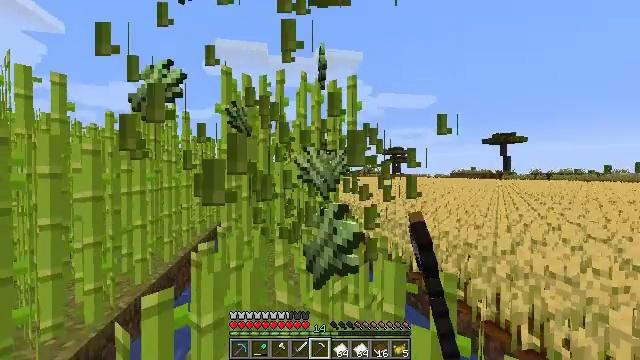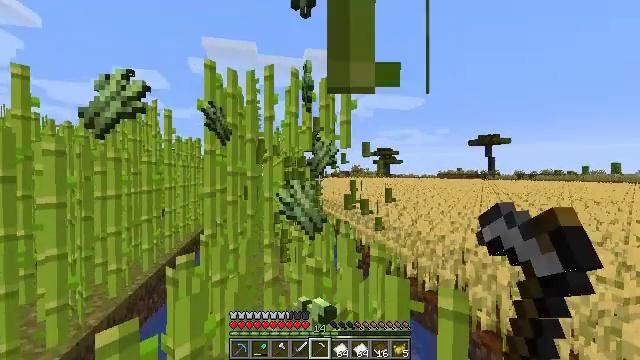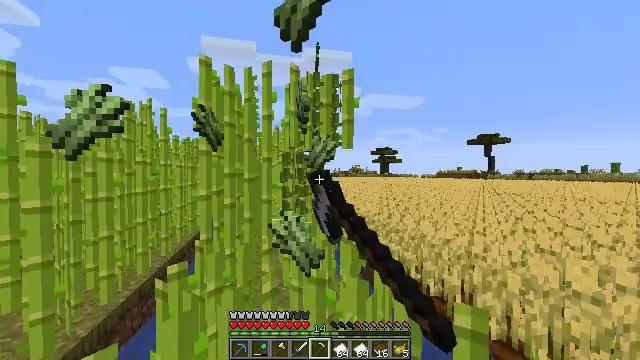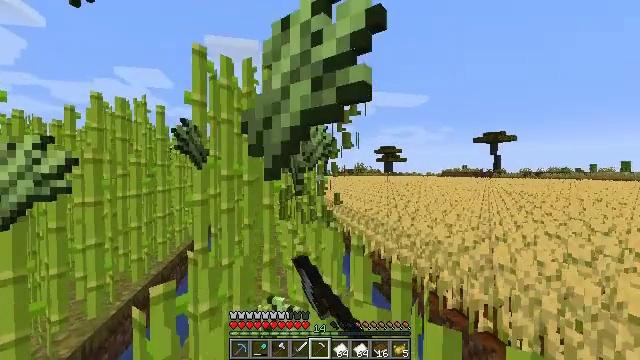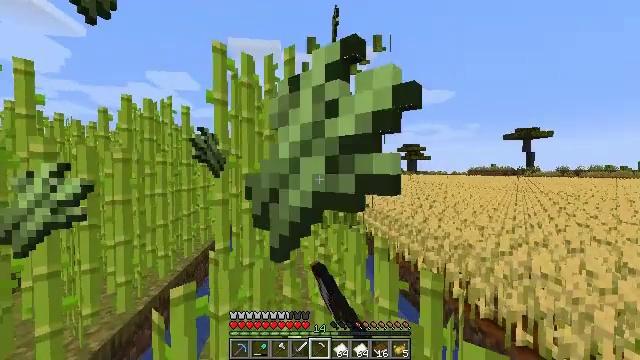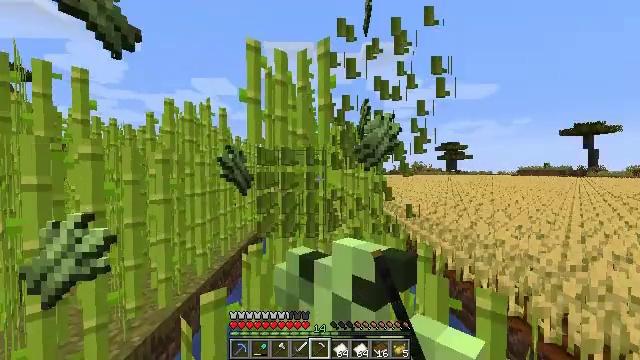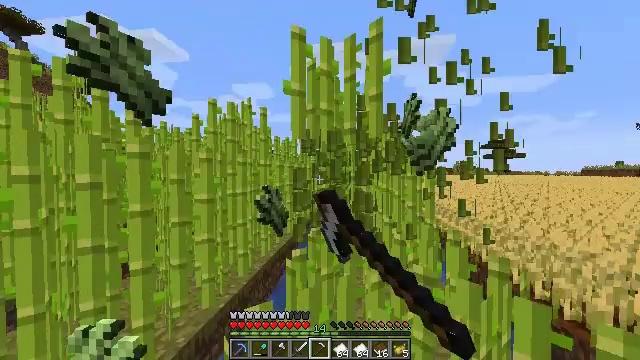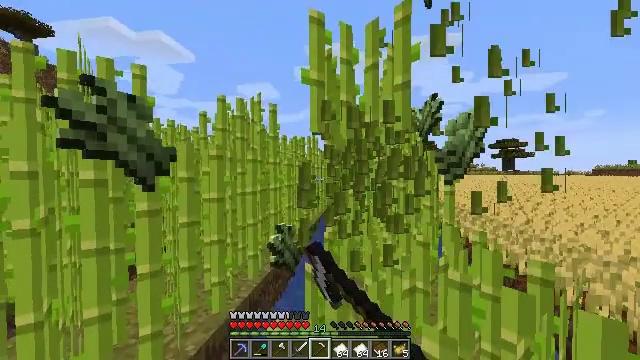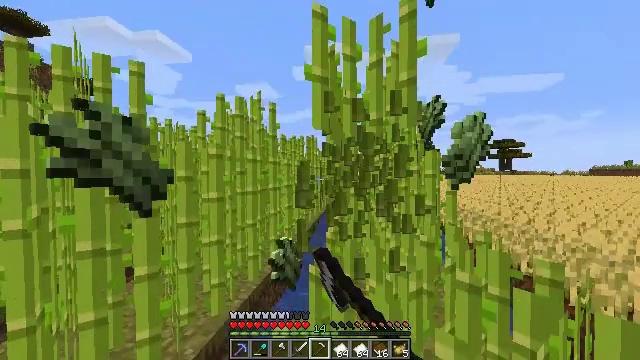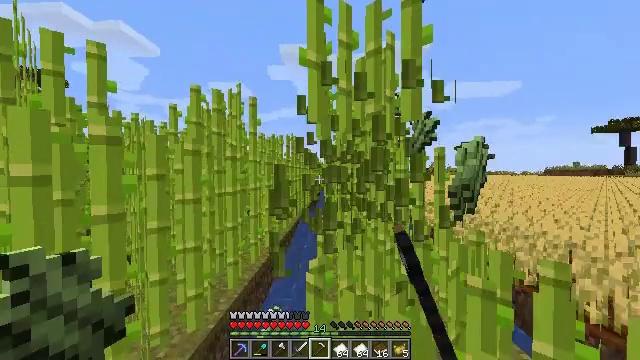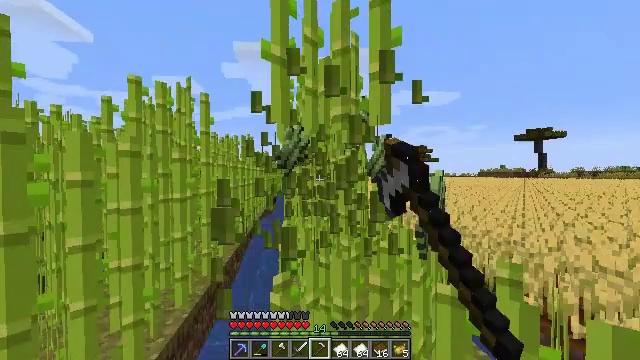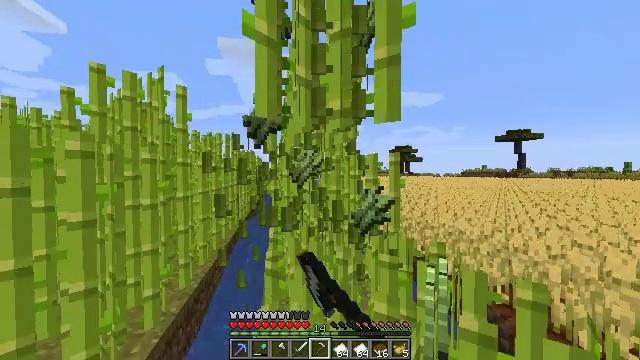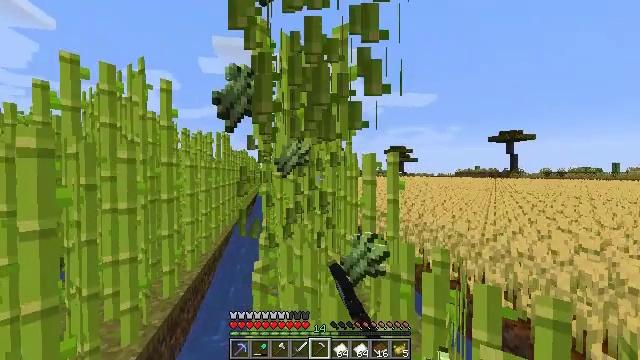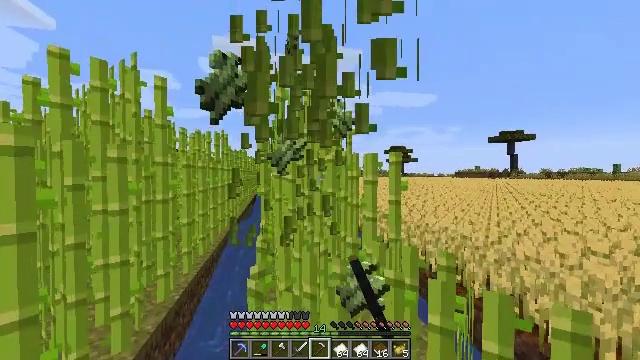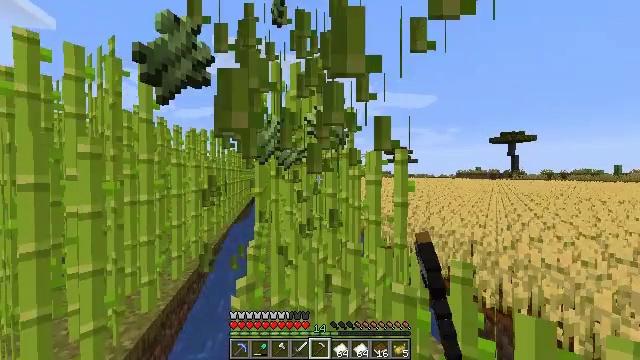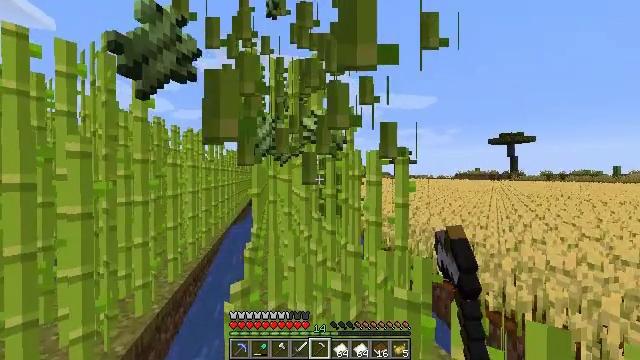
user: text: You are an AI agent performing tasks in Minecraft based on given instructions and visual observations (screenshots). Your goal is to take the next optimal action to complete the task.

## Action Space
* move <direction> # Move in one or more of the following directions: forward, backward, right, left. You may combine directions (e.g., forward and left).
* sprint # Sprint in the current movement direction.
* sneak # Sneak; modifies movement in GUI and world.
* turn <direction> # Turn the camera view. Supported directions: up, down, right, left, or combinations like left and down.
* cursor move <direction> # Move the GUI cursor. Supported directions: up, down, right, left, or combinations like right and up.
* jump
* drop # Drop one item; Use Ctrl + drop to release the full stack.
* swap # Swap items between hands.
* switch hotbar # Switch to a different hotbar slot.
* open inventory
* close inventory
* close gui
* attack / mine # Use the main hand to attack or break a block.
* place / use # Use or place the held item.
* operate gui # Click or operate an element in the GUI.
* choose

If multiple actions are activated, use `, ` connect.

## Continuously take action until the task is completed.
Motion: motion action
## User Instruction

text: Gather sugar cane for crafting.
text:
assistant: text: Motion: move forward, turn right, attack / mine
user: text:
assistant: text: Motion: move forward, attack / mine
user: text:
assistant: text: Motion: move forward, attack / mine
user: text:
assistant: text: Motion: move forward, turn left, attack / mine
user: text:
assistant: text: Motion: move forward and move left, turn left, attack / mine
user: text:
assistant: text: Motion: move forward and move left, turn left, attack / mine
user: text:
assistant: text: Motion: move forward and move left, turn left, attack / mine
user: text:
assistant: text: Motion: move forward and move left, attack / mine
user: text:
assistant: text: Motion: move forward, turn right, attack / mine
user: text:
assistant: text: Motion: move forward, turn right, attack / mine
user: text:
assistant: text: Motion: move forward, turn right, attack / mine
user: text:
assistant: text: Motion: move forward, turn right, attack / mine
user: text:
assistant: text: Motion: move forward, attack / mine
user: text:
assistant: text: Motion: move forward, attack / mine
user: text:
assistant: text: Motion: move forward, attack / mine
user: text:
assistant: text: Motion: move forward, attack / mine
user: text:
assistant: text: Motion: move forward, attack / mine
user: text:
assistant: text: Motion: move forward, attack / mine
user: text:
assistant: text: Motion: move forward, turn left, attack / mine
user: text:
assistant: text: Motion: move forward, attack / mine
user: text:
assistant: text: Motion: move forward, attack / mine
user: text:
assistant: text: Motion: move forward, turn right and down, attack / mine
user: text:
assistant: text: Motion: move forward, turn right, attack / mine
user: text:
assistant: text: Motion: move forward, turn left, attack / mine
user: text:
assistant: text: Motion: move forward and move left, turn left, attack / mine
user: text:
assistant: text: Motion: move forward and move left, turn left, attack / mine
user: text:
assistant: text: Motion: move forward and move left, turn left, attack / mine
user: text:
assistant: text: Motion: move forward and move left, attack / mine
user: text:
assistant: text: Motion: move forward, attack / mine
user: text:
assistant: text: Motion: move forward, turn right, attack / mine